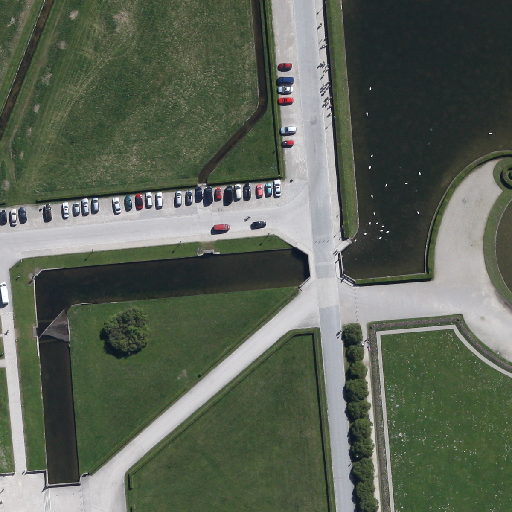
Referring expression: light-duty vehicle in the parking area